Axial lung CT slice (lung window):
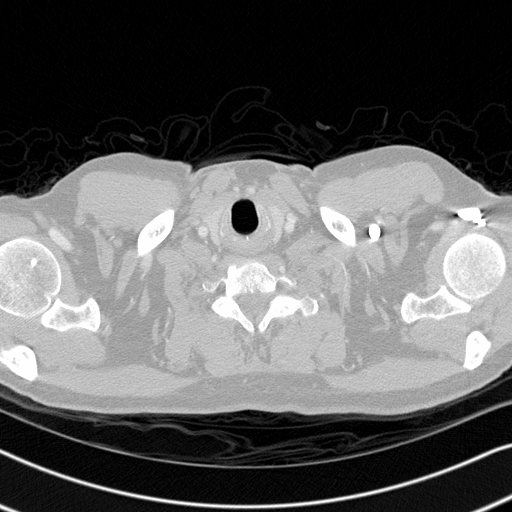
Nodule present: no